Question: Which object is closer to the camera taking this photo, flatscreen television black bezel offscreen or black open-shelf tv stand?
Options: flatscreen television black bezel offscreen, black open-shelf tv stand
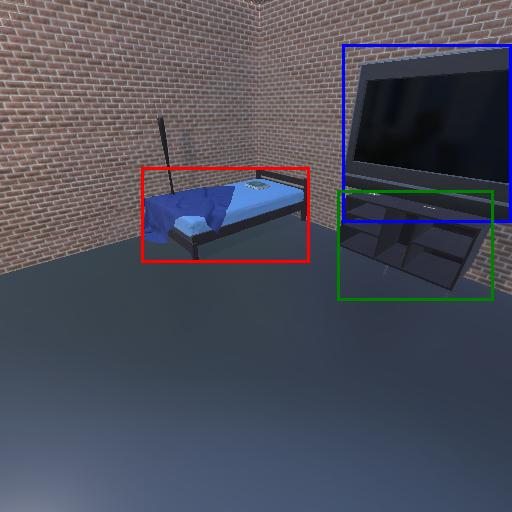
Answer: flatscreen television black bezel offscreen